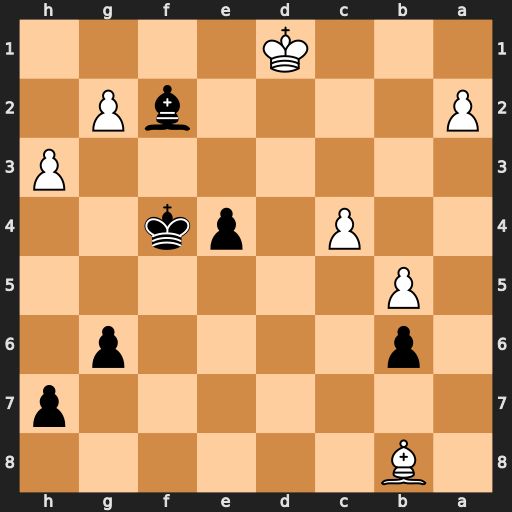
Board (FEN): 1B6/7p/1p4p1/1P6/2P1pk2/7P/P4bP1/3K4
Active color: b
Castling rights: -
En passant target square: -
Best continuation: Ke3 Kc2 Kd4 Kd2 Kxc4